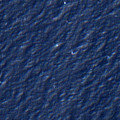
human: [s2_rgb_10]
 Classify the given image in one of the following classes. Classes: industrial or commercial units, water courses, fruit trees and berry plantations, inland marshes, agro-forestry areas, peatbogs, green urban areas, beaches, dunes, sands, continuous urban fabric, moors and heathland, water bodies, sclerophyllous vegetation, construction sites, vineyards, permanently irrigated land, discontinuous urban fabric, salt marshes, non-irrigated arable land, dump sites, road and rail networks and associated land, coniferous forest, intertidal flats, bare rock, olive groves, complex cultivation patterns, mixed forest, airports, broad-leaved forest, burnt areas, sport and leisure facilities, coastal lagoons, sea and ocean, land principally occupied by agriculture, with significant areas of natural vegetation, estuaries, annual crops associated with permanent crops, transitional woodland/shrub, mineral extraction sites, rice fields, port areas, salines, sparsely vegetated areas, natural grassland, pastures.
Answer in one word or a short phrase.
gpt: sea and ocean